Field crop: maize
Growth stage: 2
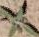
Species: atriplex